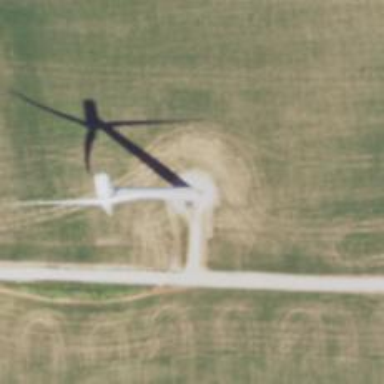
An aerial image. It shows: Wind generator powered by wind. The generator type is horizontal axis and it uses wind turbines.